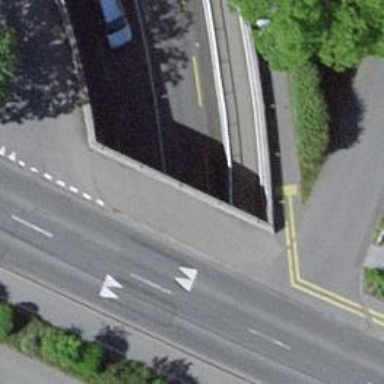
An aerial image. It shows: Tertiary road with asphalt surface passing through tunnel. There is designated cycle lane along the road.